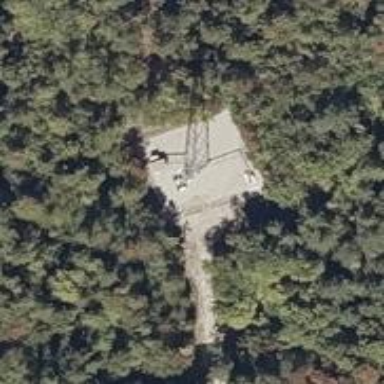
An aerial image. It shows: Man-made mast used for communication purposes.